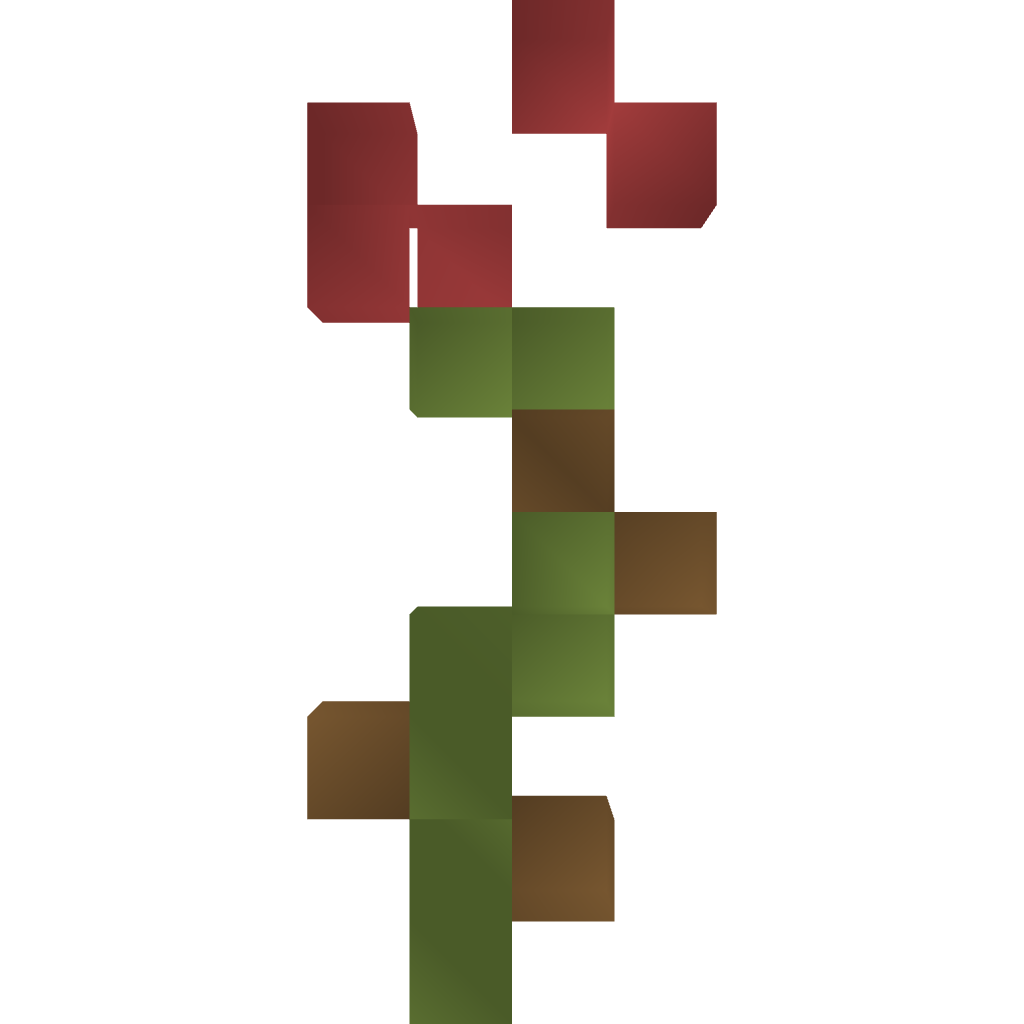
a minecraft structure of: Giant Rose bad low quality